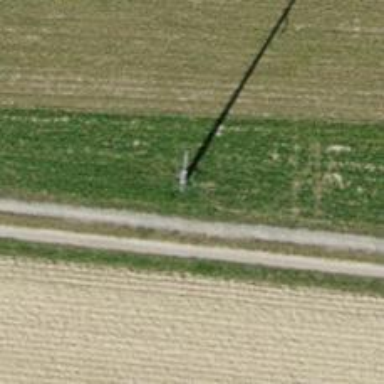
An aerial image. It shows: Concrete power pole.